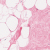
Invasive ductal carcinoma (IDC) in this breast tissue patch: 0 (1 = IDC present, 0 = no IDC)